Aerial crown-view tile of a tropical tree (Barro Colorado Island, Panama), acquired 20240918:
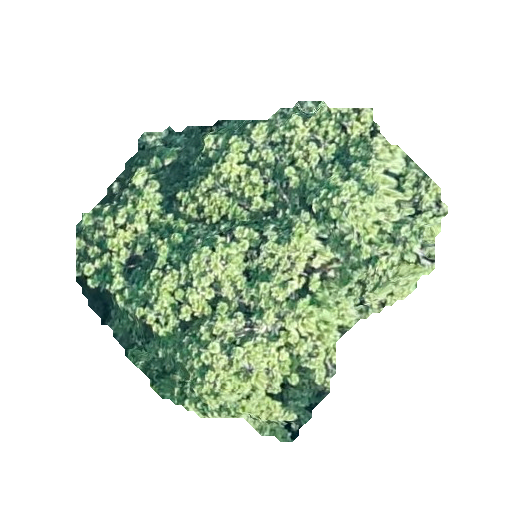
Species: Anacardium excelsum
GBIF accepted scientific name: Anacardium excelsum
Crown area: 129.47 m²